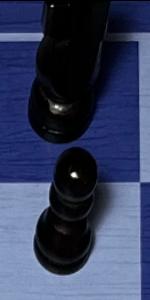
Label: Pawn_Black